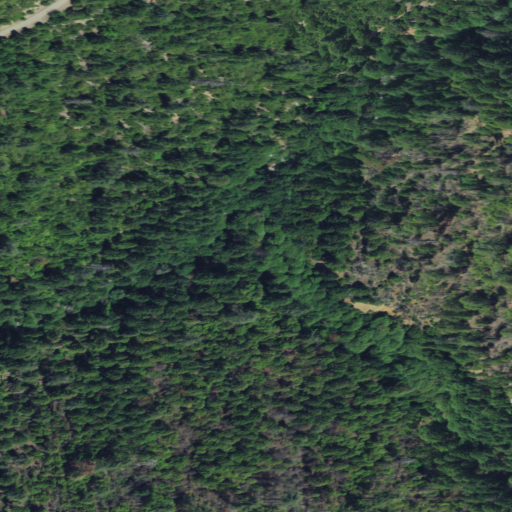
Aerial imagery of valley in California named Echo Canyon containing evergreen forest, grassland, shrub, and open development